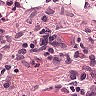
Metastatic tissue present: no